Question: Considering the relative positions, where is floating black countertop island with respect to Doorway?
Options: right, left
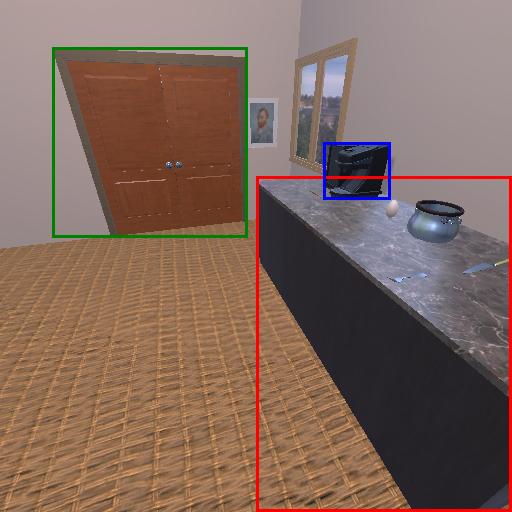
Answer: right